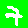
Digit: 7